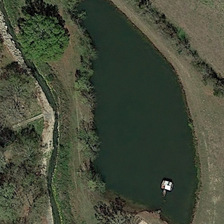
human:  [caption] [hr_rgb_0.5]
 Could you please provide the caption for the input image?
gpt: some green trees are around an irregular pond .

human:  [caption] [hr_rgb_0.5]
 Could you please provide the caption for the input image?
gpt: some green trees are around an irregular pond .

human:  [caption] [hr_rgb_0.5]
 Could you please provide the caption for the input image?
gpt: some green trees are around an irregular pond .

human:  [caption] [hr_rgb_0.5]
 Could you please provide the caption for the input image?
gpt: some green trees are around an irregular pond .

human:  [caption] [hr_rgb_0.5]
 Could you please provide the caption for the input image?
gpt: some green trees are around an irregular pond .